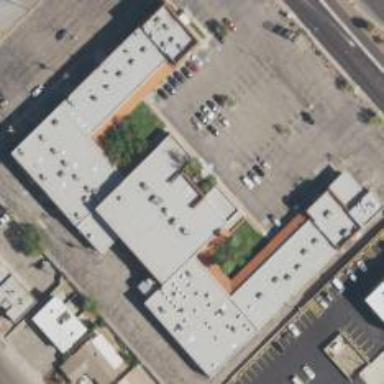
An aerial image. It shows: Retail building.